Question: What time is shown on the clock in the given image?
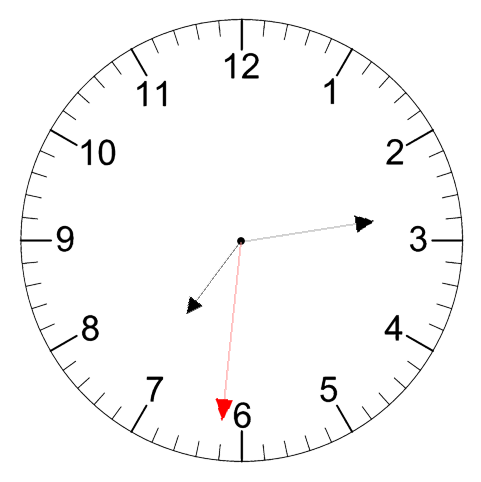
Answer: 07:13:31